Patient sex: F
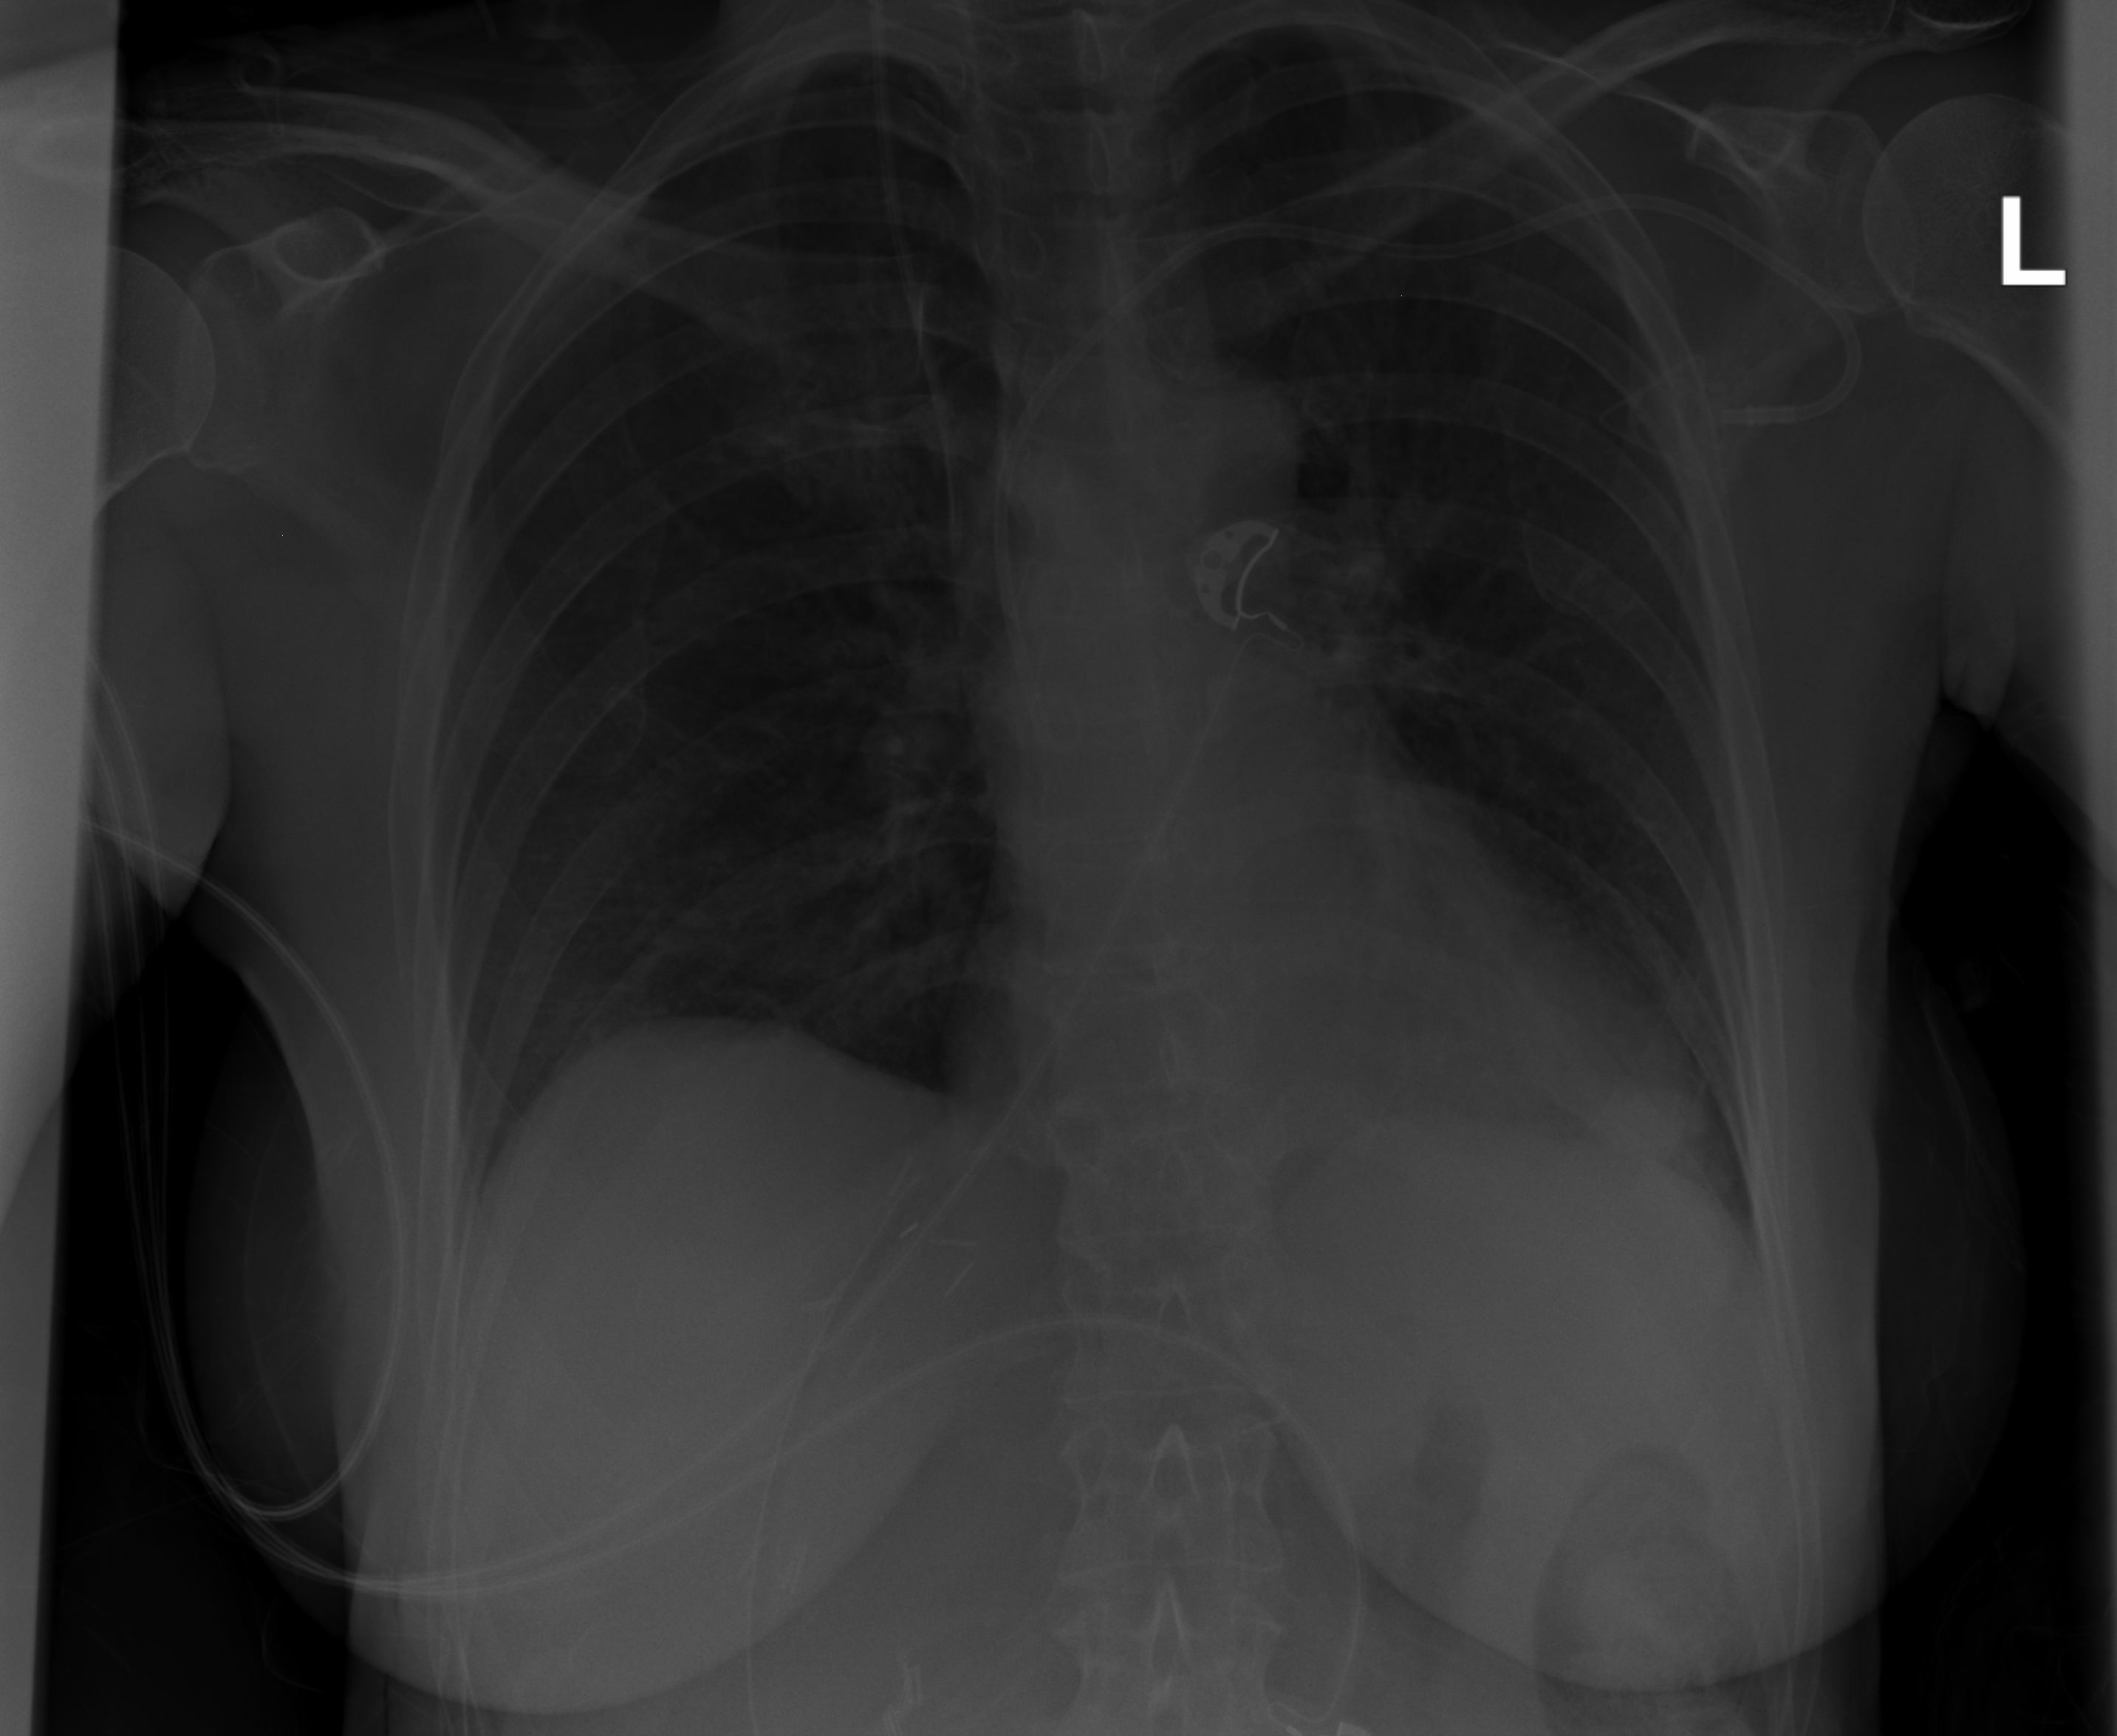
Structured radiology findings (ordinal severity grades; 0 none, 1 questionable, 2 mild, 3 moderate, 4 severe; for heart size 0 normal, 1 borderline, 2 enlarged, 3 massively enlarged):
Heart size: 1
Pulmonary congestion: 0
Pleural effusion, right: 0
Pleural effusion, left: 0
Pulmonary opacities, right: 0
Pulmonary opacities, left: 0
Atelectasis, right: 0
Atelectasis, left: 2